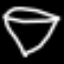
Label: diamond